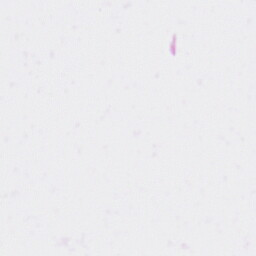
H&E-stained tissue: Skin